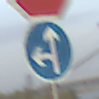
Verkehrszeichen: VorgeschriebeneFahrtrichtungGeradeausOderLinks
Zusatzzeichen oben: Stop
Umgebung: Outdoor, Urban
Tageszeit: SunriseSunset
Wetter: PartlyCloudy
Licht: Natural
Jahreszeit: NotSpecified
Kontrast: LowContrast